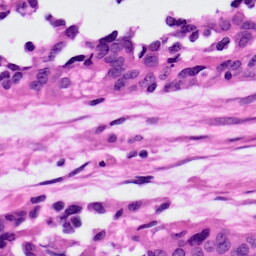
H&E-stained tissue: Ovarian